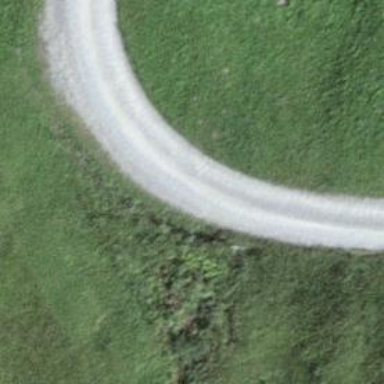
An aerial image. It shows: Fine gravel service road.